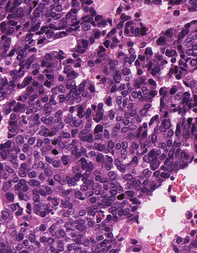
Tumor epithelial tissue: yes
Tumor-associated stroma tissue: no
Normal tissue: no